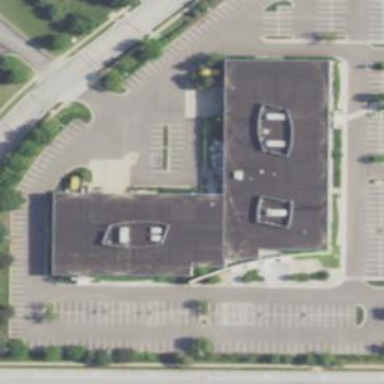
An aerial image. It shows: Building.